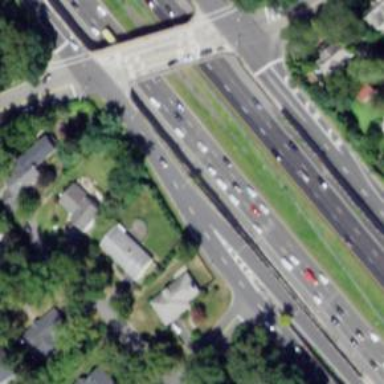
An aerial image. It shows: Urban freeway or expressway.